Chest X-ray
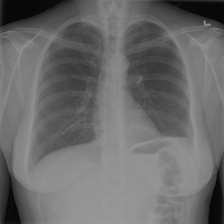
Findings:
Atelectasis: negative
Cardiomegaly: negative
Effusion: negative
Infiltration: negative
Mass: negative
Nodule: negative
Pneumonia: negative
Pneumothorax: negative
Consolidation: negative
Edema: negative
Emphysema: negative
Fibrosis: negative
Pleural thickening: negative
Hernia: negative